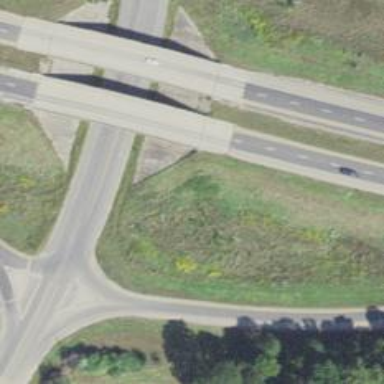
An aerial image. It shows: Beam bridge on motorway.